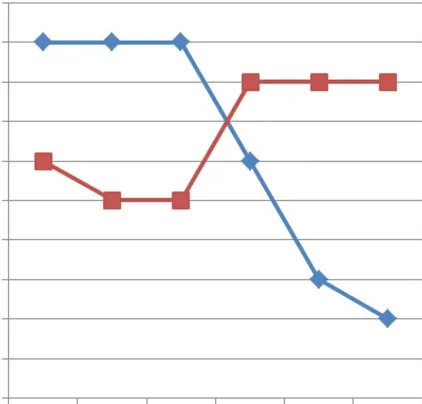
Results of the discontinuation trial for the Bell score.
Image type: chart (chart)